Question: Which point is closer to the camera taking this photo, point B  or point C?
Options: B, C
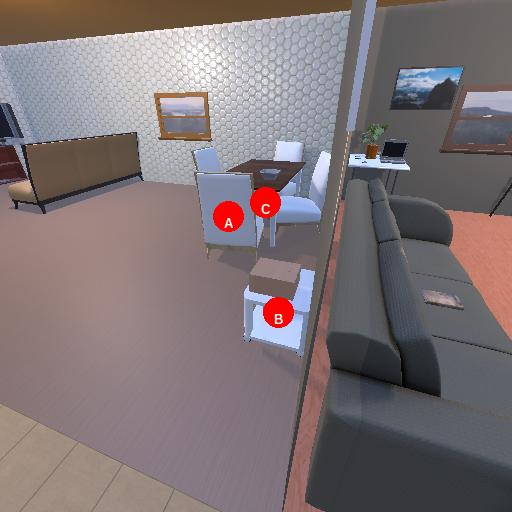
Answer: B